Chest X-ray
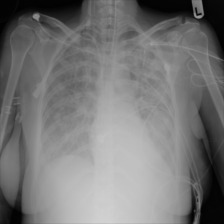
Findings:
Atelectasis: positive
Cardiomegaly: negative
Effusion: negative
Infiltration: positive
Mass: negative
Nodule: negative
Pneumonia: negative
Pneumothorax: negative
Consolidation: negative
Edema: positive
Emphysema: negative
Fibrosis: negative
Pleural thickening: negative
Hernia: negative